Question: I am using this jquery ui for the slider.here i want the gradescales like in the image for the jquery-ui-slider...how to modify this script?

how do this in this script?
'''
<script src="../../Scripts/jquery.ui.core.js" type="text/javascript"></script>
<script src="../../Scripts/jquery.ui.widget.js" type="text/javascript"></script>
<script src="../../Scripts/jquery.ui.mouse.js" type="text/javascript"></script>
<script src="../../Scripts/jquery.ui.slider.js" type="text/javascript"></script>
<script type="text/javascript">
$(function () {
$("#slider").slider();
});
</script>
'''
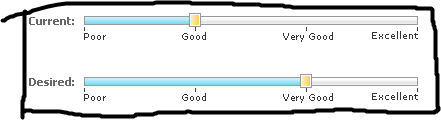
Answer: HTML:
'''
<div id="wrap">
<div id="slider"></div>
<div id="slider-text">
<div id="0">Zero</div>
<div id="1">One</div>
<div id="2">Two</div>
<div id="3">Three</div>
</div>
</div>
'''
Javascript/JQuery:
'''
$( "#slider" ).slider({
value: 0,
min: 0,
max: 3,
step: 1
});
$('#1').css('left','32.3333%');
$('#2').css('left','64.6666%');
$('#3').css('left','93.9999%');
'''
CSS:
'''
#slider-text div{
float: left;
position: absolute;
}
'''
Working example: <URL>
Probably you need to adapt DIVs left property to your desire text (poor, good, very good, excellent). Happy codding!